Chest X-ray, AP view. Patient: 43 years old, sex M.
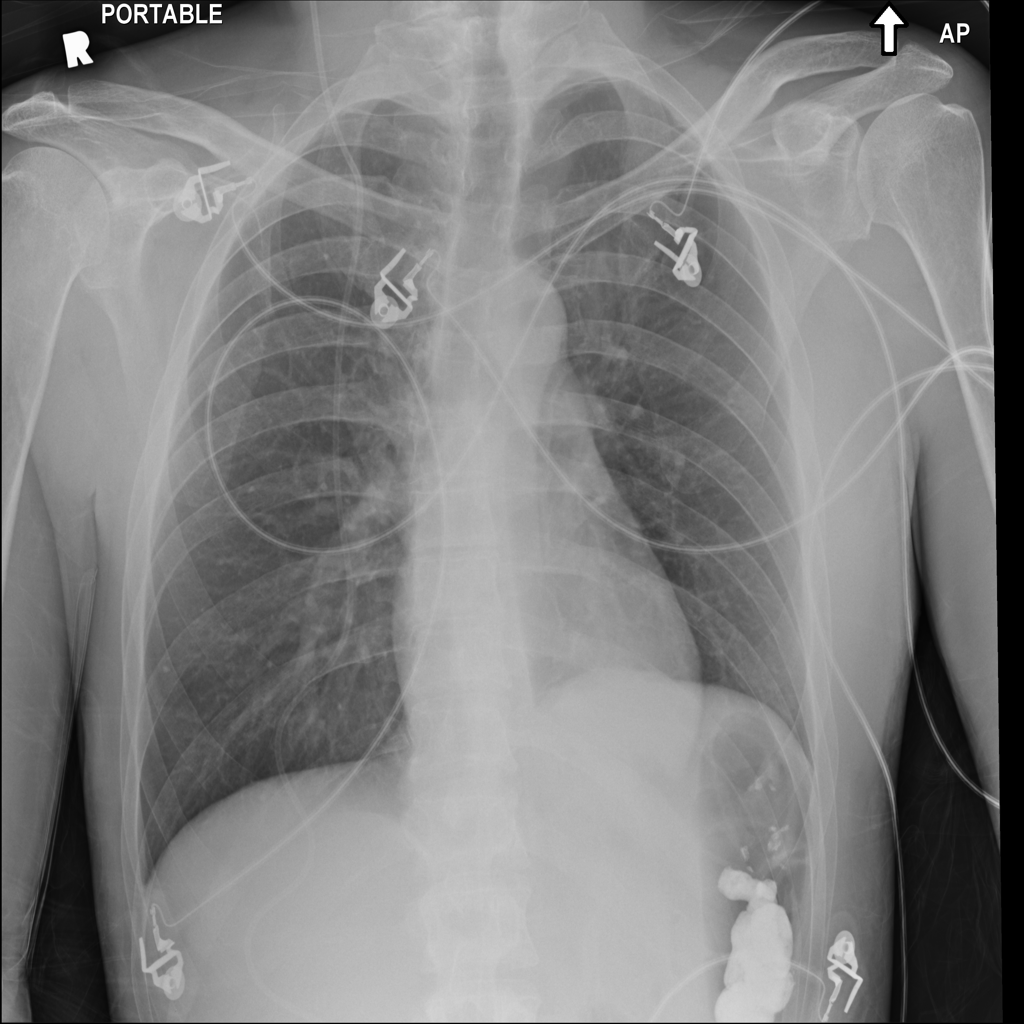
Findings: No Finding